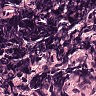
Metastatic tissue present: no